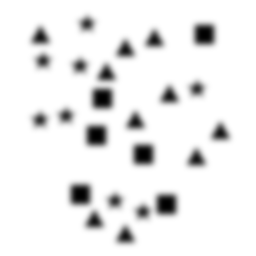
Squares: 6
Triangles: 10
Stars: 8
Total shapes: 24